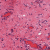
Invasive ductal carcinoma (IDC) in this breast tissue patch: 1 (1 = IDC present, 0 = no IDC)